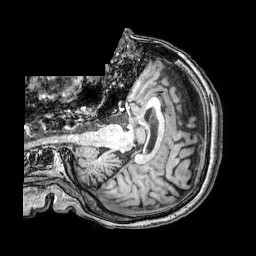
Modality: T1w
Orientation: axial
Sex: female
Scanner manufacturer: philips
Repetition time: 0.00816 s
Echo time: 0.00376 s